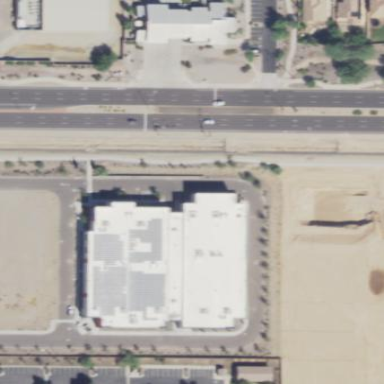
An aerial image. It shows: Storage rental shop.